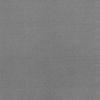
Label: dusty